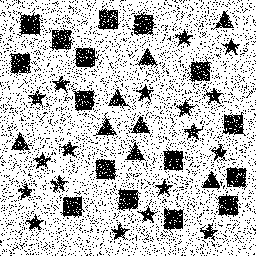
Squares: 16
Triangles: 8
Stars: 18
Total shapes: 42